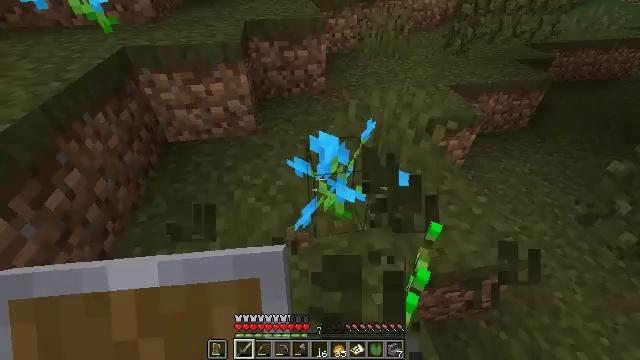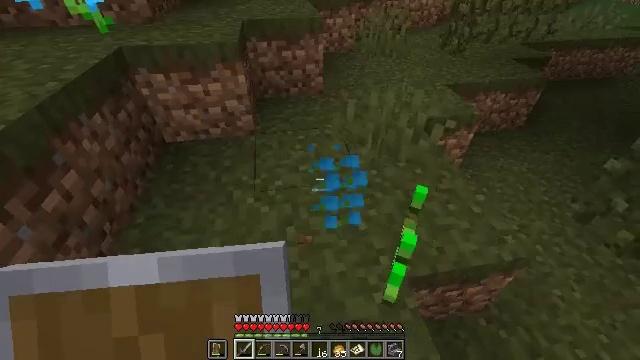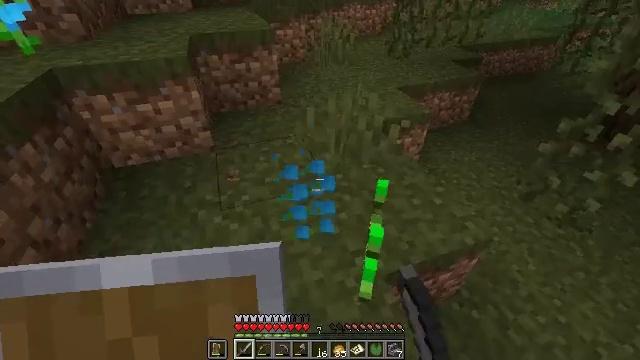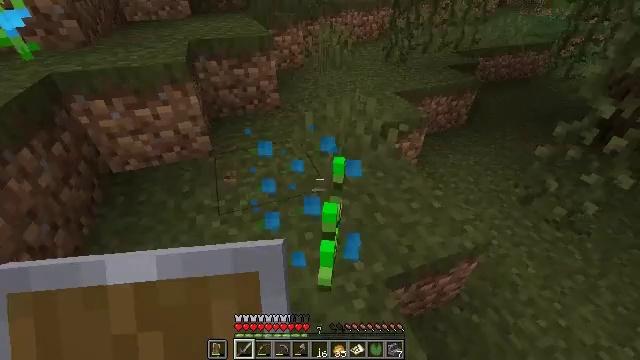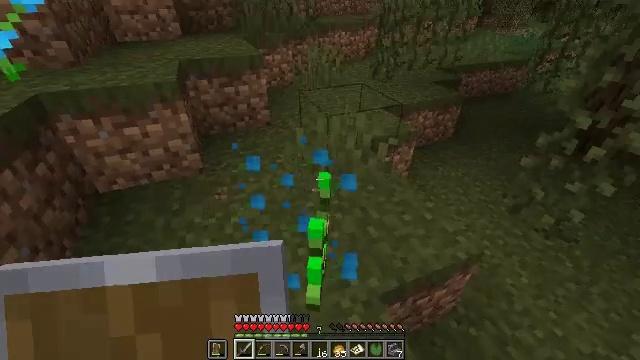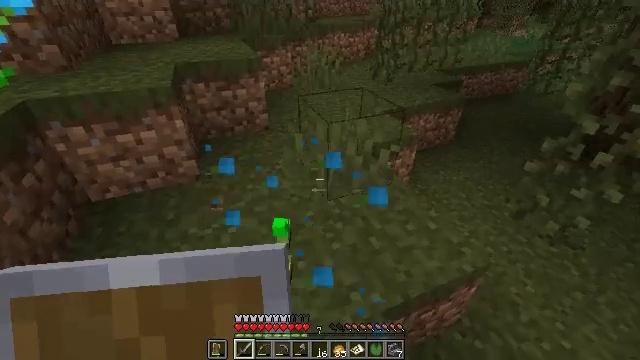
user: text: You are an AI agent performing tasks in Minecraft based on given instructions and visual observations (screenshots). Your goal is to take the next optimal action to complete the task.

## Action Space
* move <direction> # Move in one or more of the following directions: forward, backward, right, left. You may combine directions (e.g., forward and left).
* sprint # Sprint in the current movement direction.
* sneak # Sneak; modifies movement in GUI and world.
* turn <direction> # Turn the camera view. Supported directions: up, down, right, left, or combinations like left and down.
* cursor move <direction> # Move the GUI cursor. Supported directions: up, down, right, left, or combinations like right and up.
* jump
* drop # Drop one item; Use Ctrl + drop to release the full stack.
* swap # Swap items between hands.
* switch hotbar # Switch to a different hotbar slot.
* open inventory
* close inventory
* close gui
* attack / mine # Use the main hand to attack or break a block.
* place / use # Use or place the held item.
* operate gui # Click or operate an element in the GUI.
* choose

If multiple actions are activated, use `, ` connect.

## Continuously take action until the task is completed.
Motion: motion action
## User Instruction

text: Collect blue orchid by hitting it.
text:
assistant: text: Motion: attack / mine
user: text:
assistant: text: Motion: turn right and up, attack / mine
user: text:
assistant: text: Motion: turn up
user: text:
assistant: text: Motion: turn right and up
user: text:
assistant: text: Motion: move forward
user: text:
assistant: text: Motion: no_op